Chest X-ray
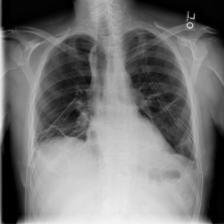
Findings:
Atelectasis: negative
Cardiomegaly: negative
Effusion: positive
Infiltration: negative
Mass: negative
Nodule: negative
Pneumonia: negative
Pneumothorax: positive
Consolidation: negative
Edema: negative
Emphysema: negative
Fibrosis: negative
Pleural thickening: negative
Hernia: negative